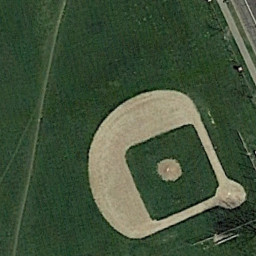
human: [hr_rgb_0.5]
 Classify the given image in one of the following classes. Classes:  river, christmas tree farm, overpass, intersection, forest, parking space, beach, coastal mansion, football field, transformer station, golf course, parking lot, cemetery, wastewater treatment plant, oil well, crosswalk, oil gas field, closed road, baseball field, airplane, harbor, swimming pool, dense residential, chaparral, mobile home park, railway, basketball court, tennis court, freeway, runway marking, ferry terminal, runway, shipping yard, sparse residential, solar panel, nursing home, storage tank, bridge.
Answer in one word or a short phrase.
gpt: baseball field